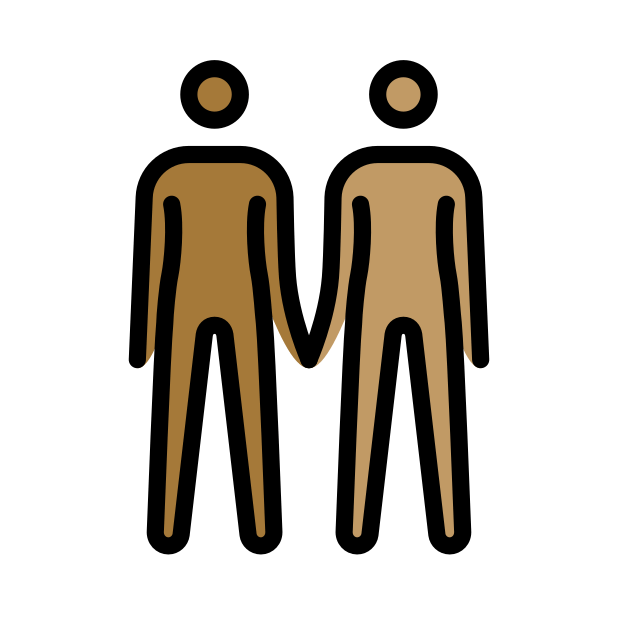
people holding hands: medium-dark skin tone, medium skin tone